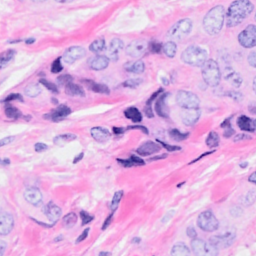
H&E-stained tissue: Breast